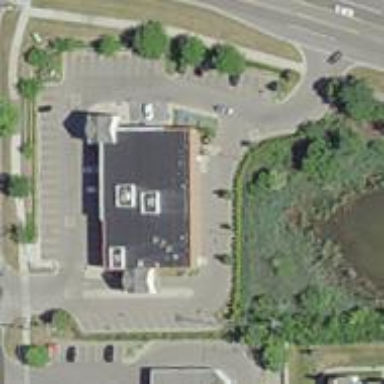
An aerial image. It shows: Pharmacy providing healthcare services.